Interaction volume radius: 5 \u00c5
Interaction volume height: 10 \u00c5
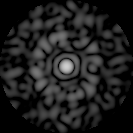
Disorder parameter: 0.829